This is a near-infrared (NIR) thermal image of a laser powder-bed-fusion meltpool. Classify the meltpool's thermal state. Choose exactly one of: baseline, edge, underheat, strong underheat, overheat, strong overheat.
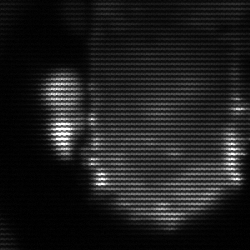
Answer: baseline